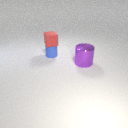
small blue rubber cylinder to the left of large purple metal cylinder